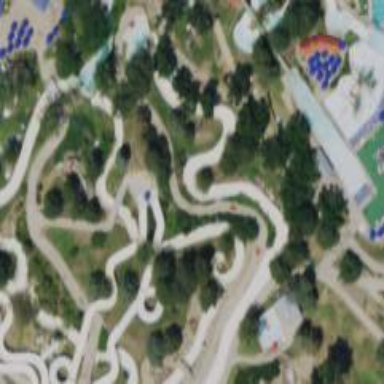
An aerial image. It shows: Water slide attraction.